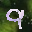
Label: 9